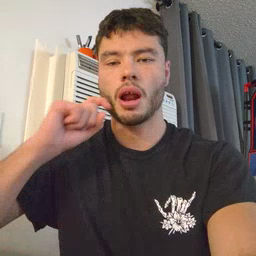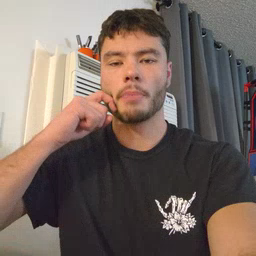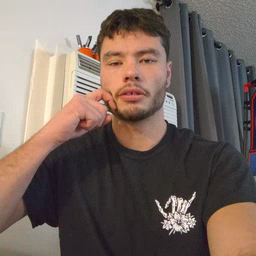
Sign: apple